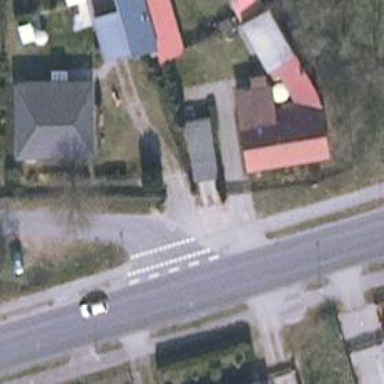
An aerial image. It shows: Marked road crossing.